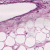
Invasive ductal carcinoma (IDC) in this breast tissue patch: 0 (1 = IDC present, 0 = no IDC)